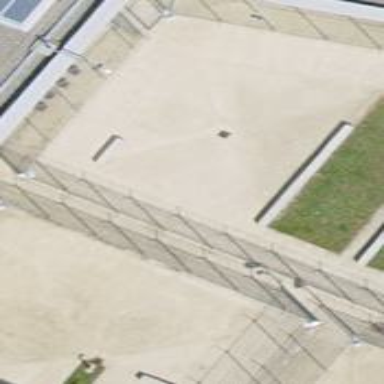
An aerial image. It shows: Prison.